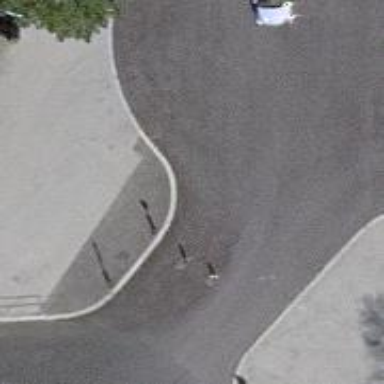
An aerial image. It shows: Rising bollard serving as barrier.